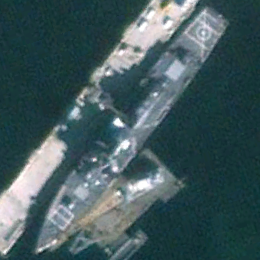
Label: destroyer